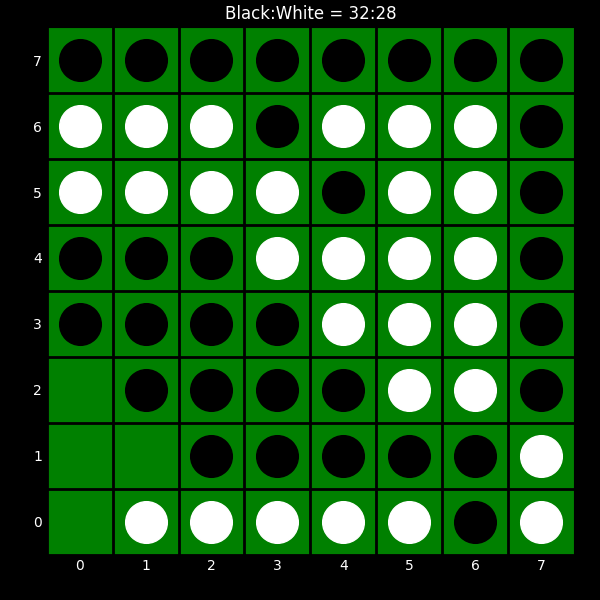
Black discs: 32
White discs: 28